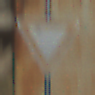
Verkehrszeichen: VorfahrtGewaehren
Umgebung: Outdoor, Suburban
Tageszeit: MorningAfternoon
Wetter: Clear
Licht: Natural
Jahreszeit: NotSpecified
Kontrast: HighContrast